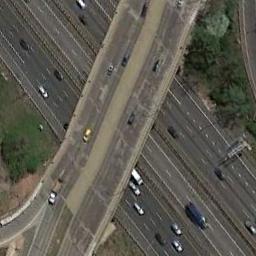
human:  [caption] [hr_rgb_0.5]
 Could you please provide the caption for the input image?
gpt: There are many cars on the road under the overpass .

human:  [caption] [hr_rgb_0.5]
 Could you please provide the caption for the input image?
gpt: There are several overpasses here .

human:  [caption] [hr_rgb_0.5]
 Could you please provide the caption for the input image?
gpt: The cross-line overpass is over the roads and some cars are driving on the roads and the overpass .

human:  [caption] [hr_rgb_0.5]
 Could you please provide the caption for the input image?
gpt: The overpass is next to some trees with some cars .

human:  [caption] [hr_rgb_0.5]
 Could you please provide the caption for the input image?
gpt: There are some green trees beside the overpass .